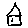
Label: house